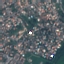
Label: Residential